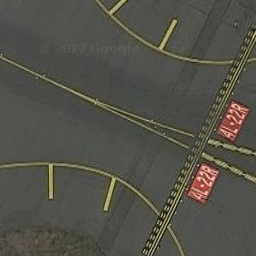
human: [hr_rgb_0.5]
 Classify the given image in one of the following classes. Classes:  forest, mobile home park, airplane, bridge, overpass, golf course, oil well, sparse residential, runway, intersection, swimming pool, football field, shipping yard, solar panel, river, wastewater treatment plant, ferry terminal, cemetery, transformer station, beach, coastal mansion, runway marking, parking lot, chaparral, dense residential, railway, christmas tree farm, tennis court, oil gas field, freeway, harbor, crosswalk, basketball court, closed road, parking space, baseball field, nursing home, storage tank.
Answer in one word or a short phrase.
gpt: runway marking